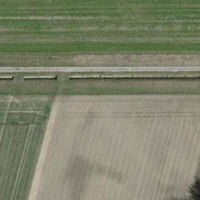
EUNIS habitat code: 52
Species observed at this site:
Linaria vulgaris